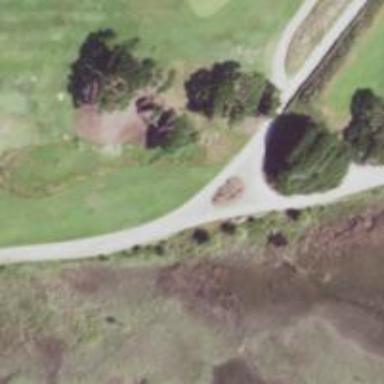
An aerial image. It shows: Pathway for golfing.